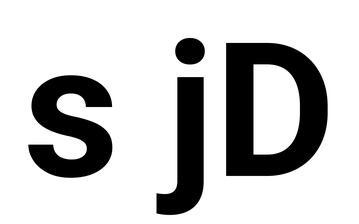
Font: Roboto_Bold